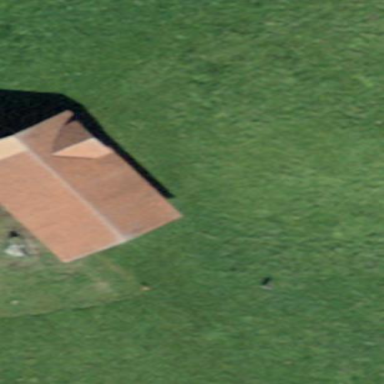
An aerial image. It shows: Barn.